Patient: sex F, age 59
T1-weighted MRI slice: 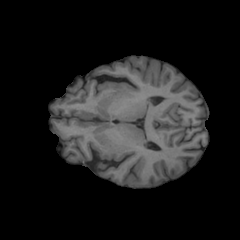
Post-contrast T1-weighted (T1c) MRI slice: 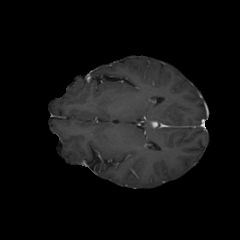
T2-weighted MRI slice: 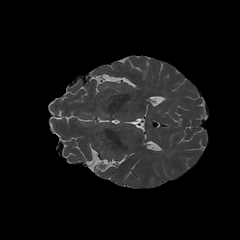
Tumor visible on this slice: no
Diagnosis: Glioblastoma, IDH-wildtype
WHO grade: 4